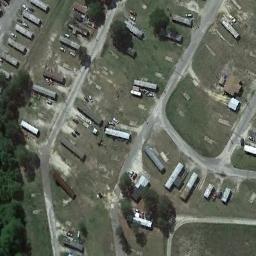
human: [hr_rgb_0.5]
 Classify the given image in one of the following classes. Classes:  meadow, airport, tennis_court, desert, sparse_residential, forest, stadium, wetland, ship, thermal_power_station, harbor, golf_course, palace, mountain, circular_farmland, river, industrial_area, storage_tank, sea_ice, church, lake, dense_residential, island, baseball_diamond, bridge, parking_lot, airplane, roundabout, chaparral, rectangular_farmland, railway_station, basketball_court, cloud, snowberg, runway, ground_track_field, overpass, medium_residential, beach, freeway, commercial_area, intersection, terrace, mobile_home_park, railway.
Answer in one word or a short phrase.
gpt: mobile_home_park